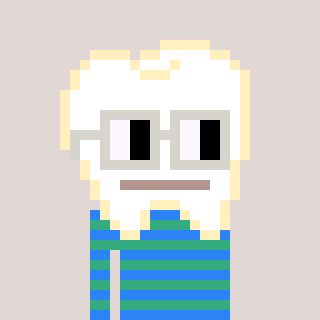
a pixel art character with square light gray glasses, a tooth-shaped head and a teal-colored body on a warm background